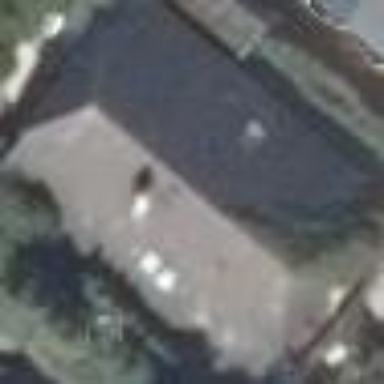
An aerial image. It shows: Detached building with hipped roof shape.